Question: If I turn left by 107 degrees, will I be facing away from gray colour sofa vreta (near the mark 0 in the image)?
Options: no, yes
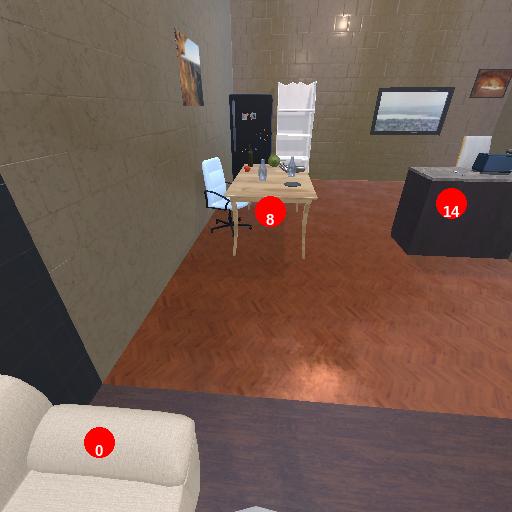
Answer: no